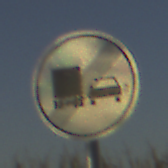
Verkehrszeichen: EndeUeberholverbotKraftfahrzeuge
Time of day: SunriseSunset
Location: Outdoor (RoadRail)
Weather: Clear
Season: NotSpecified
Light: Natural